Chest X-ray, AP view. Patient: 71 years old, sex M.
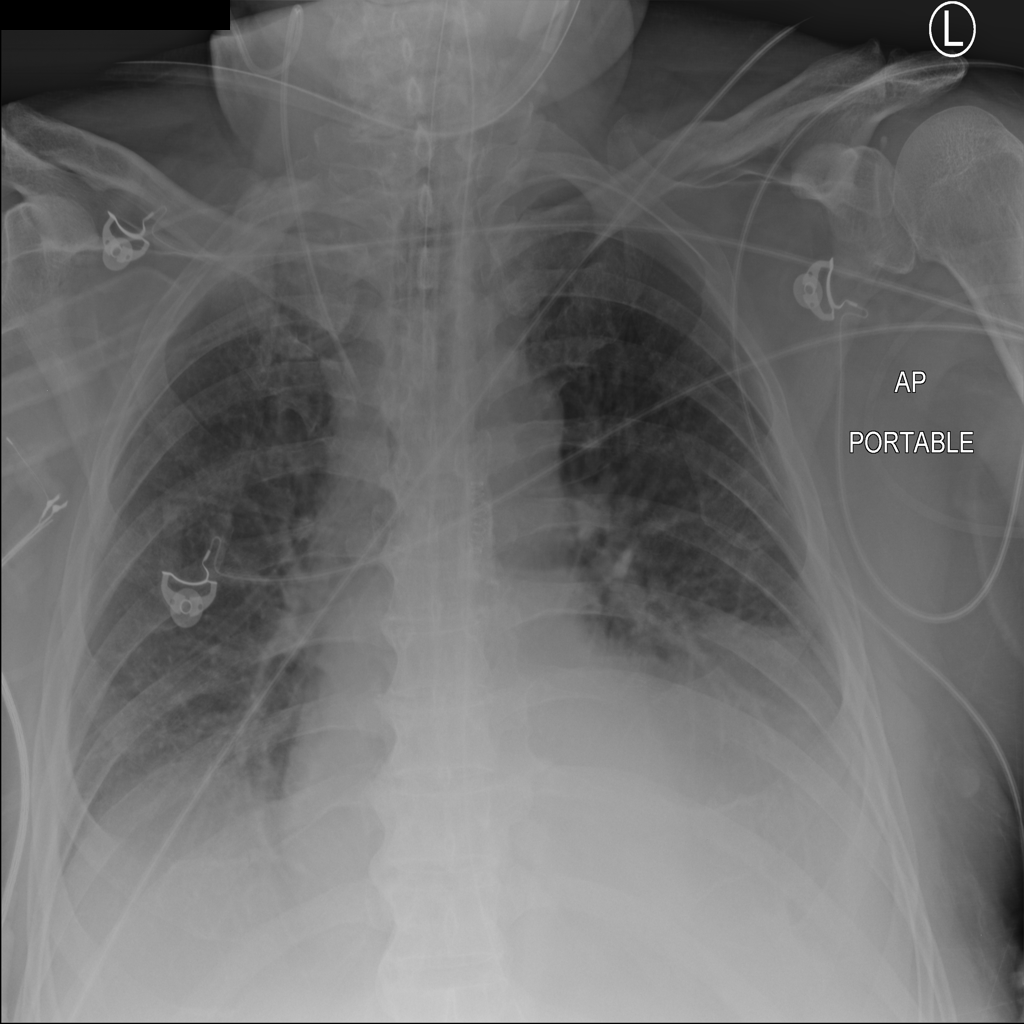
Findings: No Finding